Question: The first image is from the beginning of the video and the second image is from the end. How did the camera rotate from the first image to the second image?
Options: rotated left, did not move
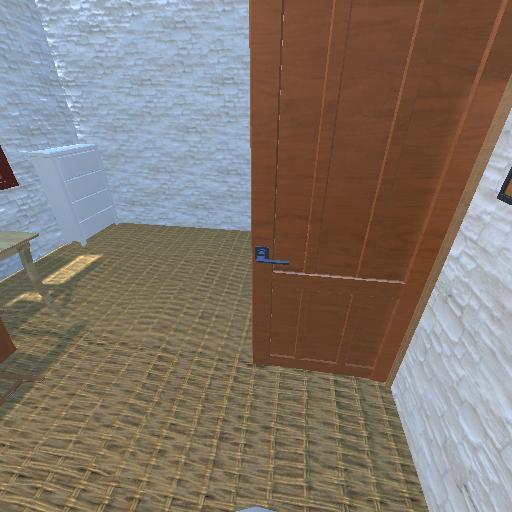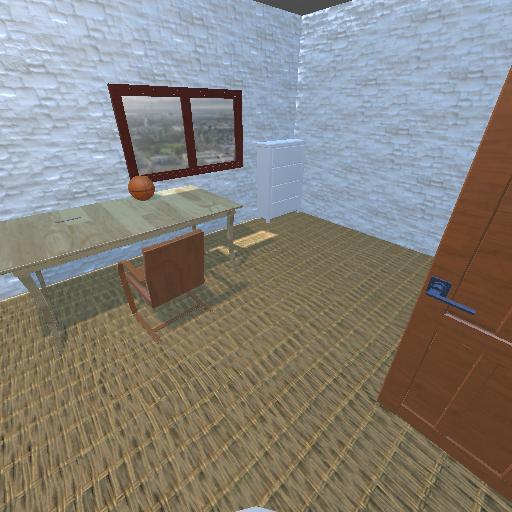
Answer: rotated left